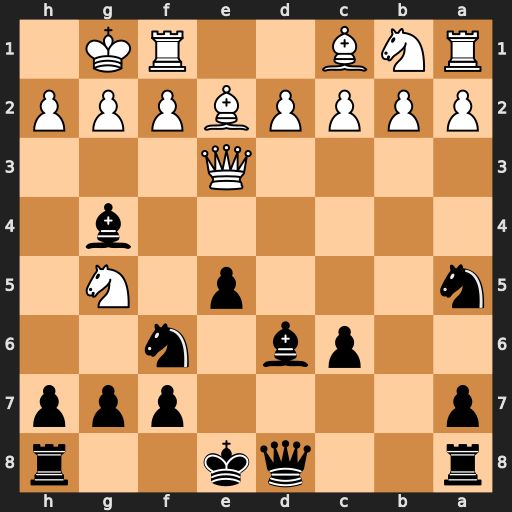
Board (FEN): r2qk2r/p4ppp/2pb1n2/n3p1N1/6b1/4Q3/PPPPBPPP/RNB2RK1
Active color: b
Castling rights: kq
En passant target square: -
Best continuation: Nd5 Qg3 Bxe2